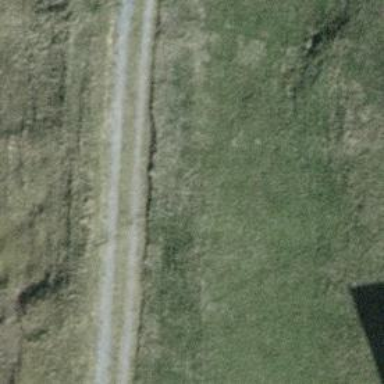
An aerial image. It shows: Track with compacted grade 4 surface.